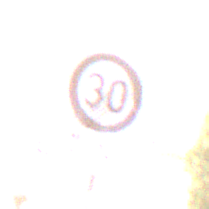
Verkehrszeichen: EndeZone30
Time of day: MorningAfternoon
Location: Outdoor (Urban)
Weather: Clear
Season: NotSpecified
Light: Natural